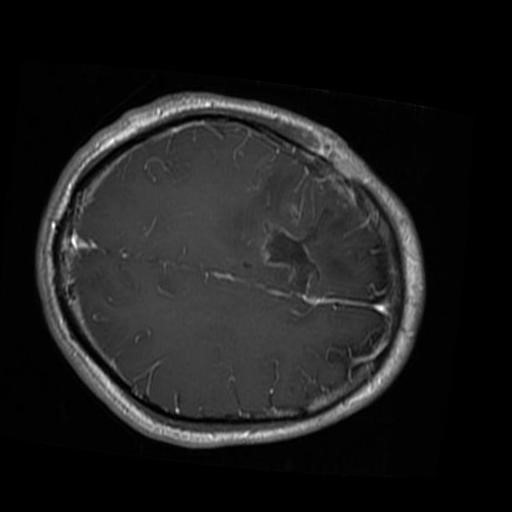
Label: brain_glioma